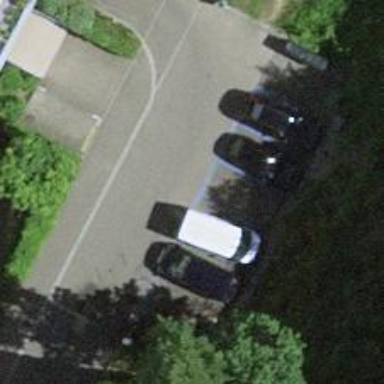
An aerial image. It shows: Parking area with surface.